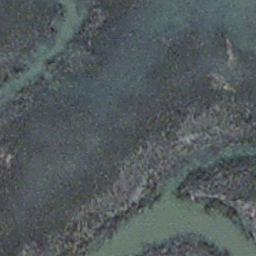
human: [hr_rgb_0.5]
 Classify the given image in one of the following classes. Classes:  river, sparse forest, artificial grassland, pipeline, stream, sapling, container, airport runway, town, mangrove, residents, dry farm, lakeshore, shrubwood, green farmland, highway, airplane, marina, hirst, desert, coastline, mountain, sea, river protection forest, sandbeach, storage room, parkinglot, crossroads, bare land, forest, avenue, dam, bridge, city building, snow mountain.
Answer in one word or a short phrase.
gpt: stream